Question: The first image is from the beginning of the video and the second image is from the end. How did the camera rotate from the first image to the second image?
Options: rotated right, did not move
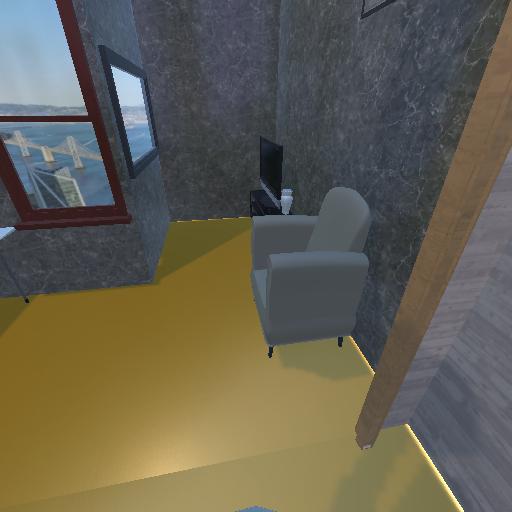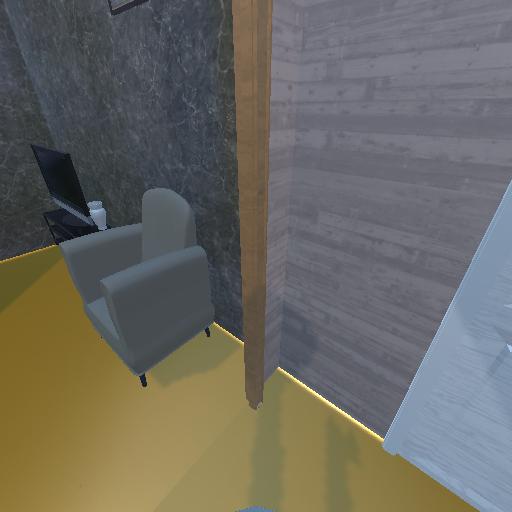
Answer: rotated right